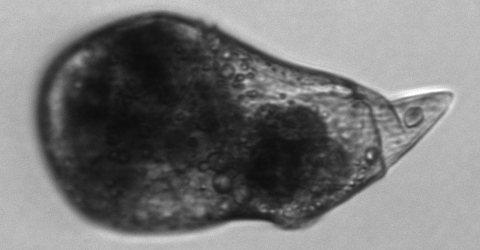
Label: Gyrodinium